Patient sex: F
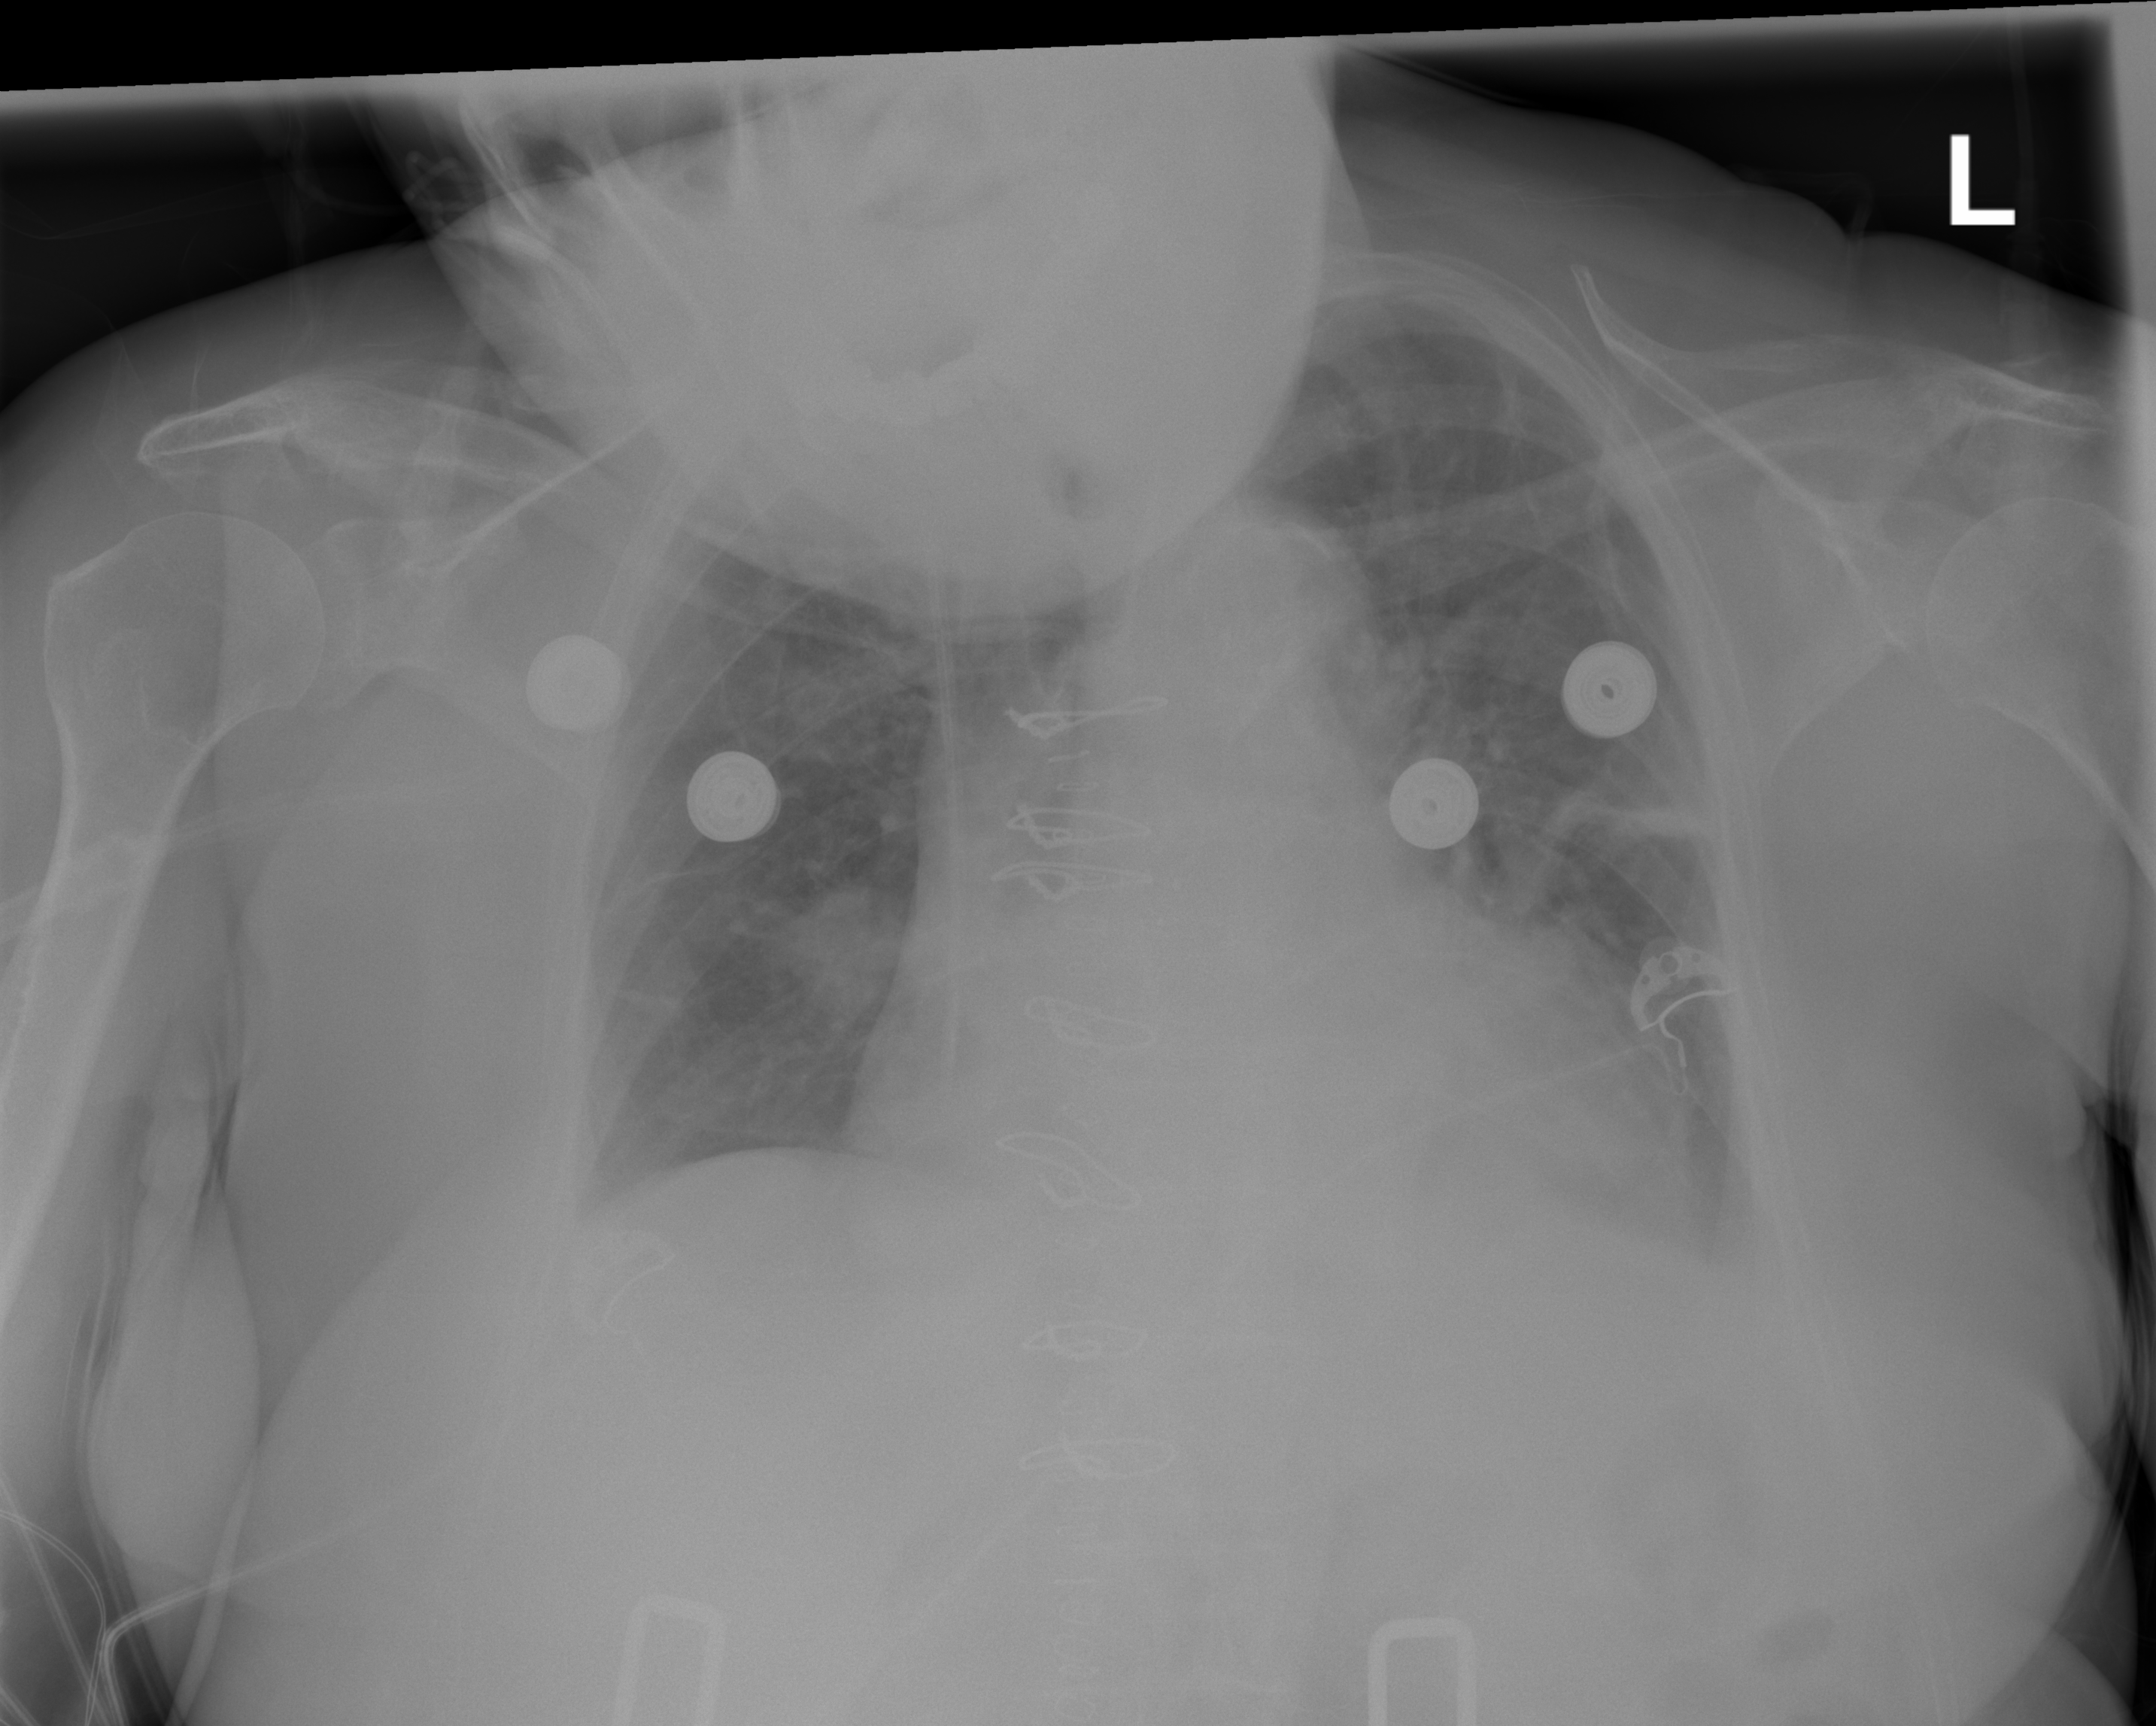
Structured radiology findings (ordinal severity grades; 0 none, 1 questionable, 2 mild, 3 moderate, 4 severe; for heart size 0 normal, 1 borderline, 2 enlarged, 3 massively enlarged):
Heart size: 2
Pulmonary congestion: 0
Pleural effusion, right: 0
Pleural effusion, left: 2
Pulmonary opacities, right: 0
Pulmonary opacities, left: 0
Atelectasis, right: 0
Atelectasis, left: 2